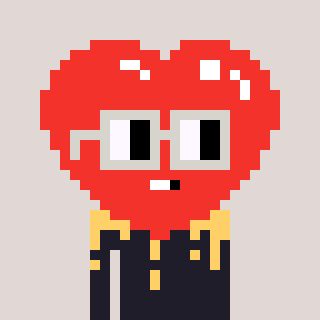
a pixel art character with square light gray glasses, a heart-shaped head and a grayscale-colored body on a warm background